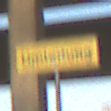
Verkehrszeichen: Umleitungsankuendigung
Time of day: SunriseSunset
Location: Roofed (Suburban)
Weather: Clear
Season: NotSpecified
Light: Natural